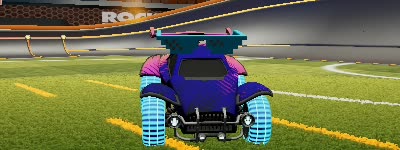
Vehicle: octane